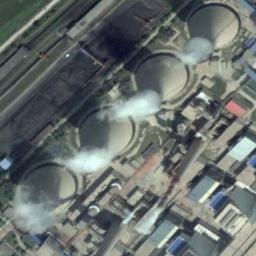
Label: thermal_power_station